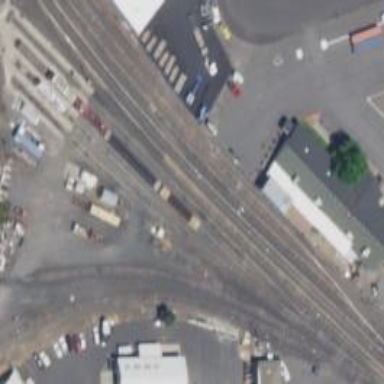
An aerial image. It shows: Railway yard.